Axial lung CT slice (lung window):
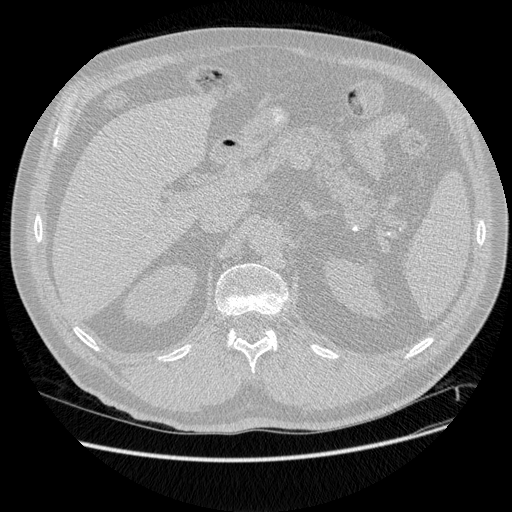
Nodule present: no